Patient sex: M
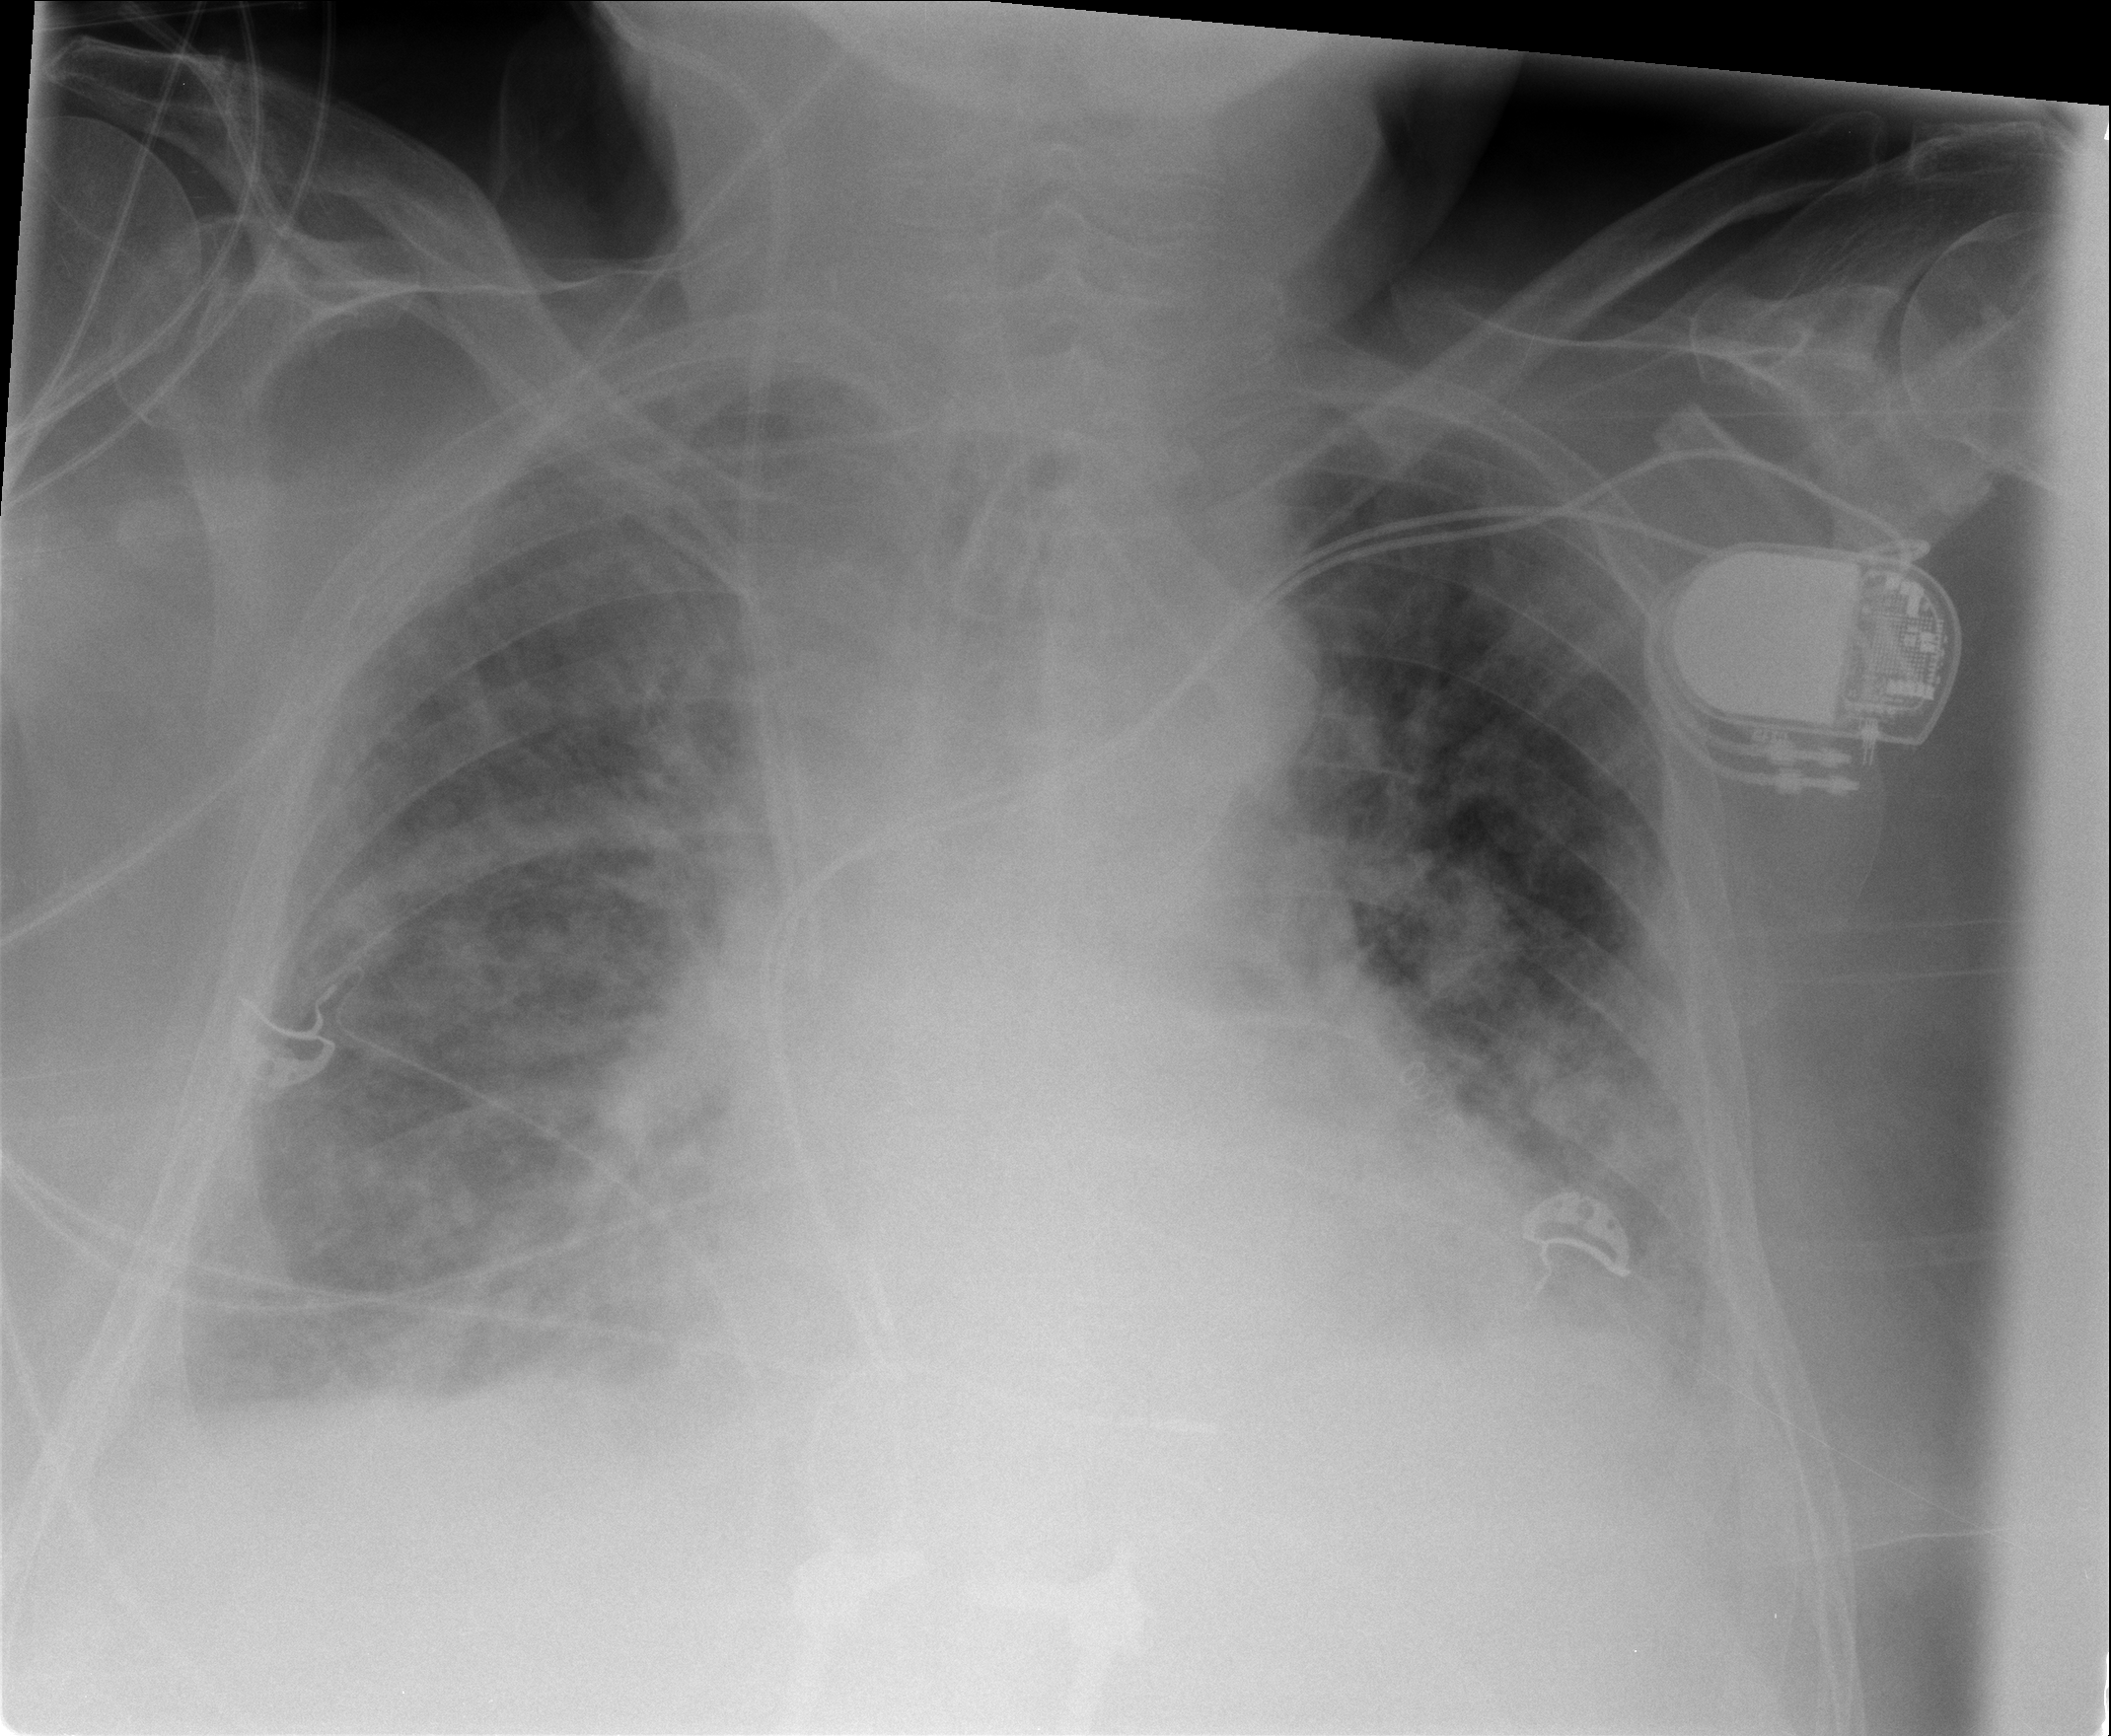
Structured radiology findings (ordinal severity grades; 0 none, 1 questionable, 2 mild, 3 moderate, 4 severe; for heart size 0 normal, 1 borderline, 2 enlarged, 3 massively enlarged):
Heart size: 2
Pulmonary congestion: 3
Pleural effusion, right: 3
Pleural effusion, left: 2
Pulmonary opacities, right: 3
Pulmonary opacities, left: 3
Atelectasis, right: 2
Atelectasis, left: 2